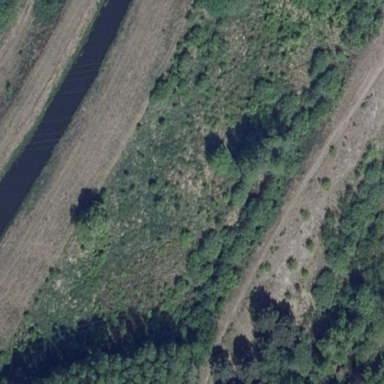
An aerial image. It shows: Patch of scrub vegetation.